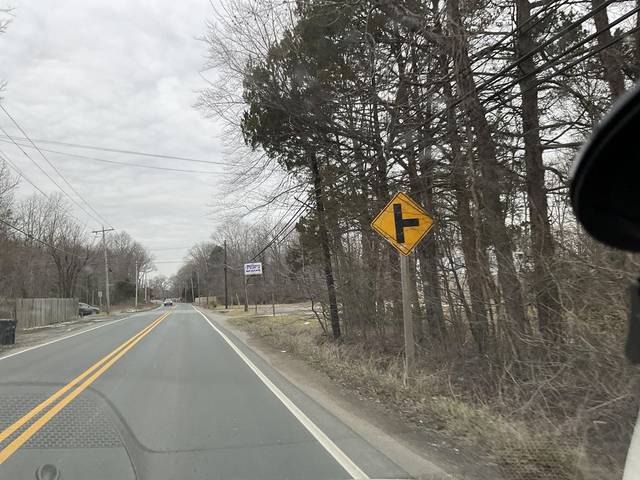
Region: United States
Coordinates: 38.67, -76.998